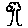
Label: tree